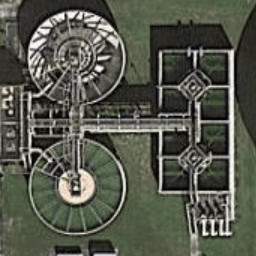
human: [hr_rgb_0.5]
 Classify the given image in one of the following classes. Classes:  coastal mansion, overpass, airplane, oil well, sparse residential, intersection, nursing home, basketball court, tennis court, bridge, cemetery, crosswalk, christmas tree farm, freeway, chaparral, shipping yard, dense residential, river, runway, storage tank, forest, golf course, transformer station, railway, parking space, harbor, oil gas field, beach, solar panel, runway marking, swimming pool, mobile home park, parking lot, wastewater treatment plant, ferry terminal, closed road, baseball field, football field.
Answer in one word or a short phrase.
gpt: wastewater treatment plant